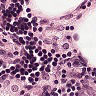
Metastatic tissue present: no